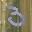
Label: 3